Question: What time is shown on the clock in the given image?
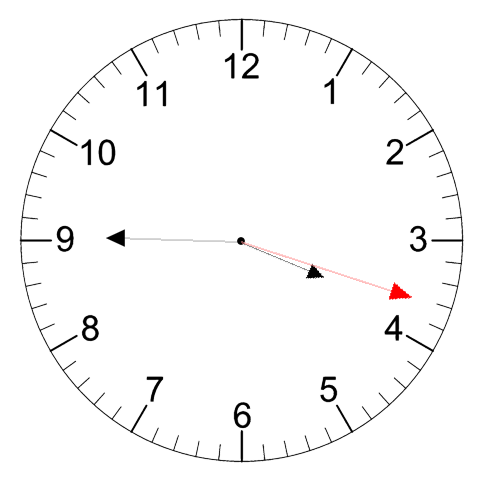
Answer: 03:45:18